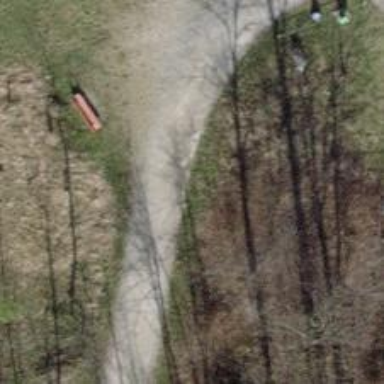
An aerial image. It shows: Unpaved track with grade2 tracktype.